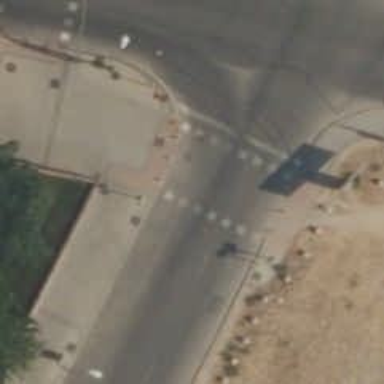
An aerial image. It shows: Road crossing with traffic signals.